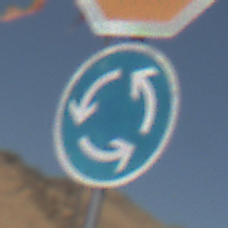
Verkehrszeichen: Kreisverkehr
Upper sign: Stop
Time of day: Midday
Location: Outdoor (Nature)
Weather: Clear
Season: NotSpecified
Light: Natural